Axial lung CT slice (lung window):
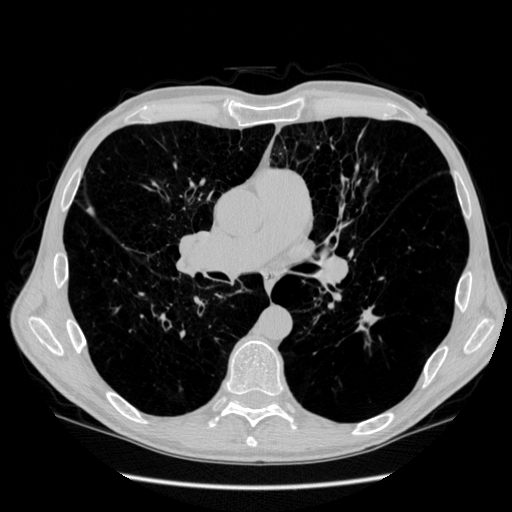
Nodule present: yes
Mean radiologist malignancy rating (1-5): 2.5